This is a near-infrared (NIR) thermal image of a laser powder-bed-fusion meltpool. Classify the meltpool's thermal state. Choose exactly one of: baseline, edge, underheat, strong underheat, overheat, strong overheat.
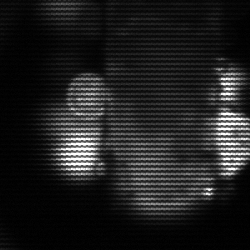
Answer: strong underheat